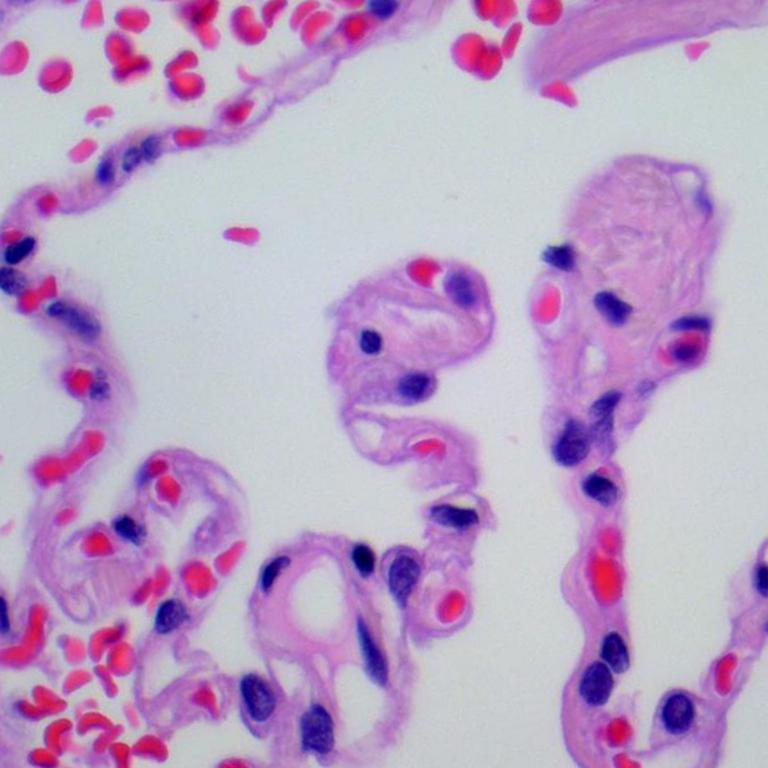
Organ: lung
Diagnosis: benign